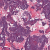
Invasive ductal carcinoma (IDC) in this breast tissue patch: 0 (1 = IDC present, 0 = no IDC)